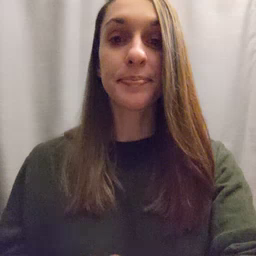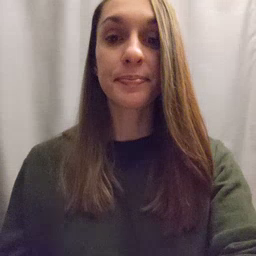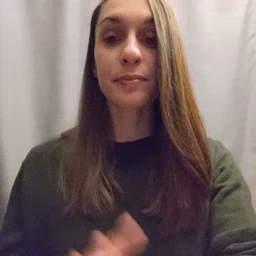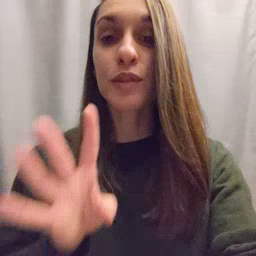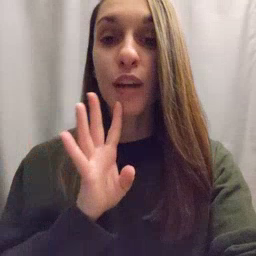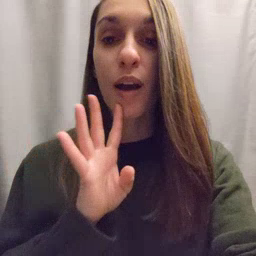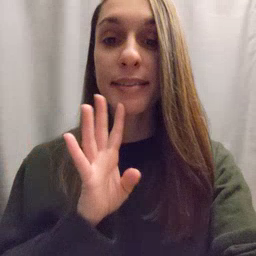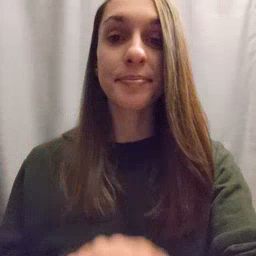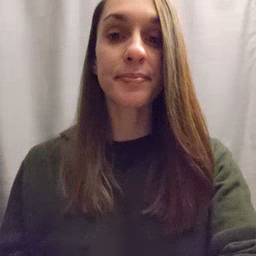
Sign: talk